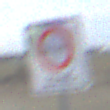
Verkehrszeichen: BeginnUmweltzone
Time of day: MorningAfternoon
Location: Outdoor (Suburban)
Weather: Overcast
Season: NotSpecified
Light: Natural